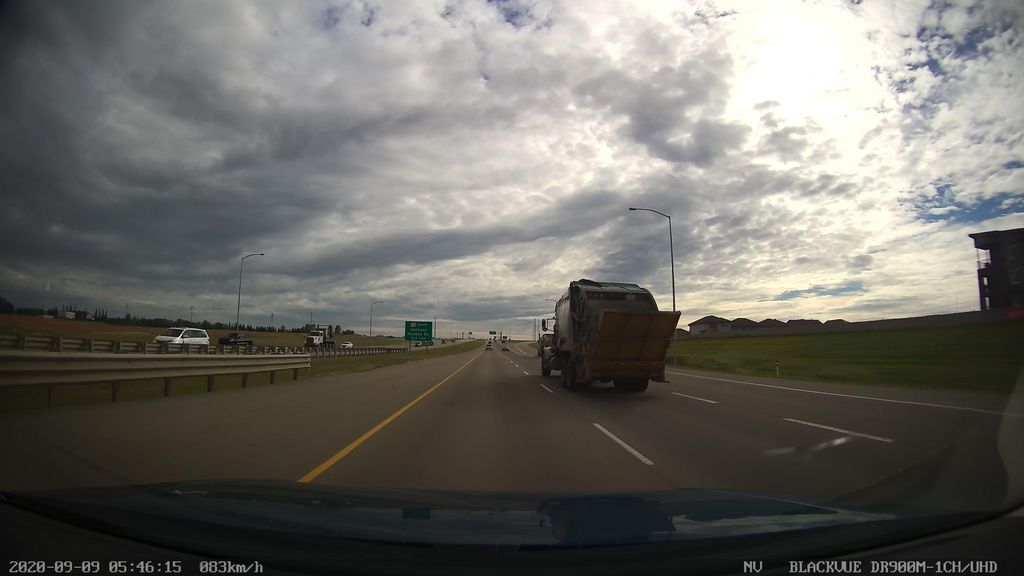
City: edmonton